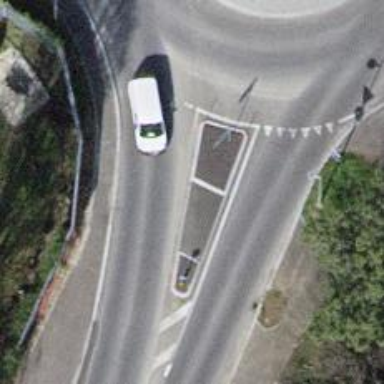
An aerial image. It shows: Unmarked road crossing.